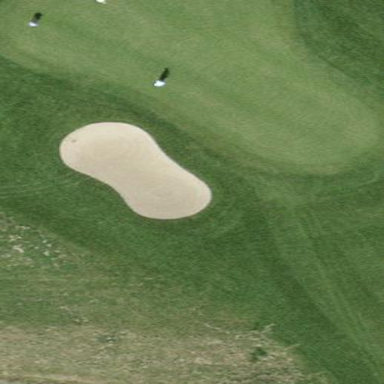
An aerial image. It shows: Golf green.